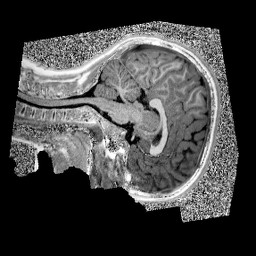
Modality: UNIT1
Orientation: sagittal
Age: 10
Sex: female
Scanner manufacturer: siemens
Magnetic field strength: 3 T
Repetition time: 4 s
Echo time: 0.00299 s